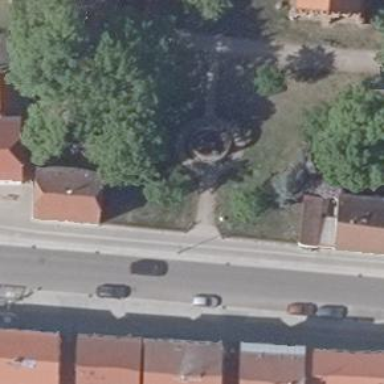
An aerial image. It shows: Historical war memorial.